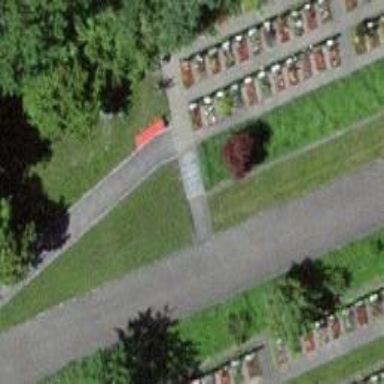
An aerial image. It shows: Road with steps.